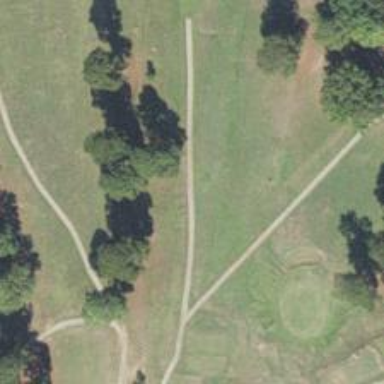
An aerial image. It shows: Golf cartpath that is also road path.